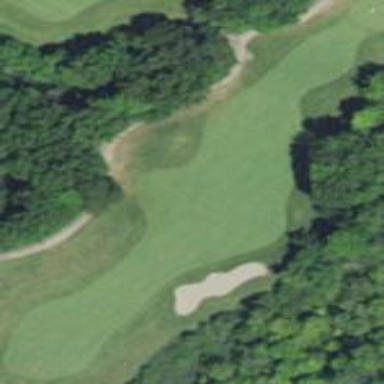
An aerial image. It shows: Golf fairway surrounded by grass.